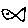
Label: fish